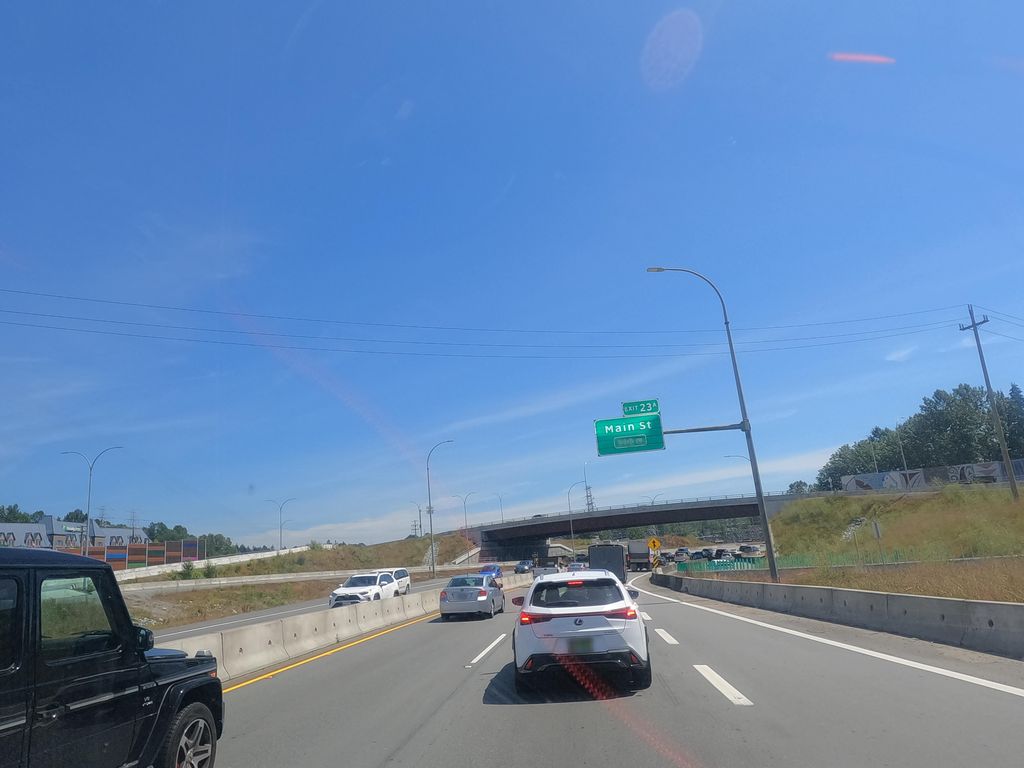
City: vancouver